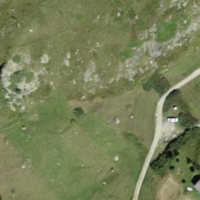
EUNIS habitat code: 23
Species observed at this site:
Cyaniris semiargus
Bartsia alpina